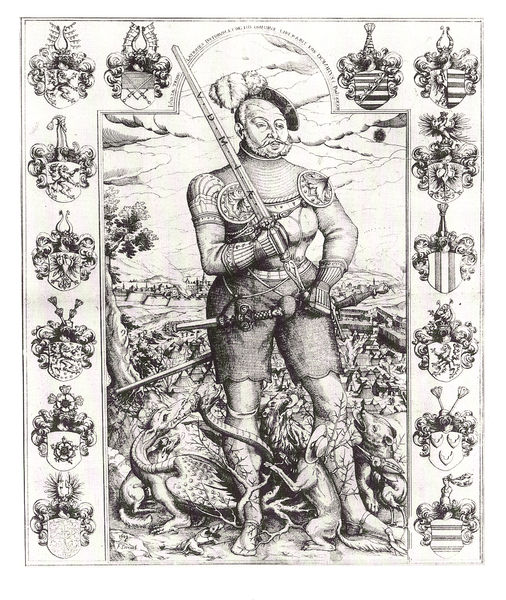
Titel: Johann Friedrich der Großmütige als Verteidiger des Protestantismus
Künstler: Friedrich Brentel
Institution: (Seriendruck)
Schlagwörter: baum, feder, himmel, mann, weiß, wolken, bäume, landschaft, stadt, handschuh, hut, schwarz, hund, tiere, bart, hose, mütze, federn, messer, rahmen, bildnis, portrait, feld, stamm, adel, hase, holzschnitt, bogen, stab, dorf, grafik, graphik, rand, lanze, streifen, scheide, befestigung, druck, radierung, stich, illustration, schwert, waffen, soldat, beschriftung, schlange, degen, herrscher, ritter, heer, rüstung, sieg, ganzfigur, wappen, geäst, dolch, krieger, fabelwesen, schwart, schlangen, heiliger, eiche, adliger, mittelfeld, stärke, ungeheuer, drachen, drache, georg, monster, eichenlaub, sachsen, lindwurm, getier, fabeltiere, schneuzbart, boromäus, borromäus, stich tiere ritter